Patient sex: F
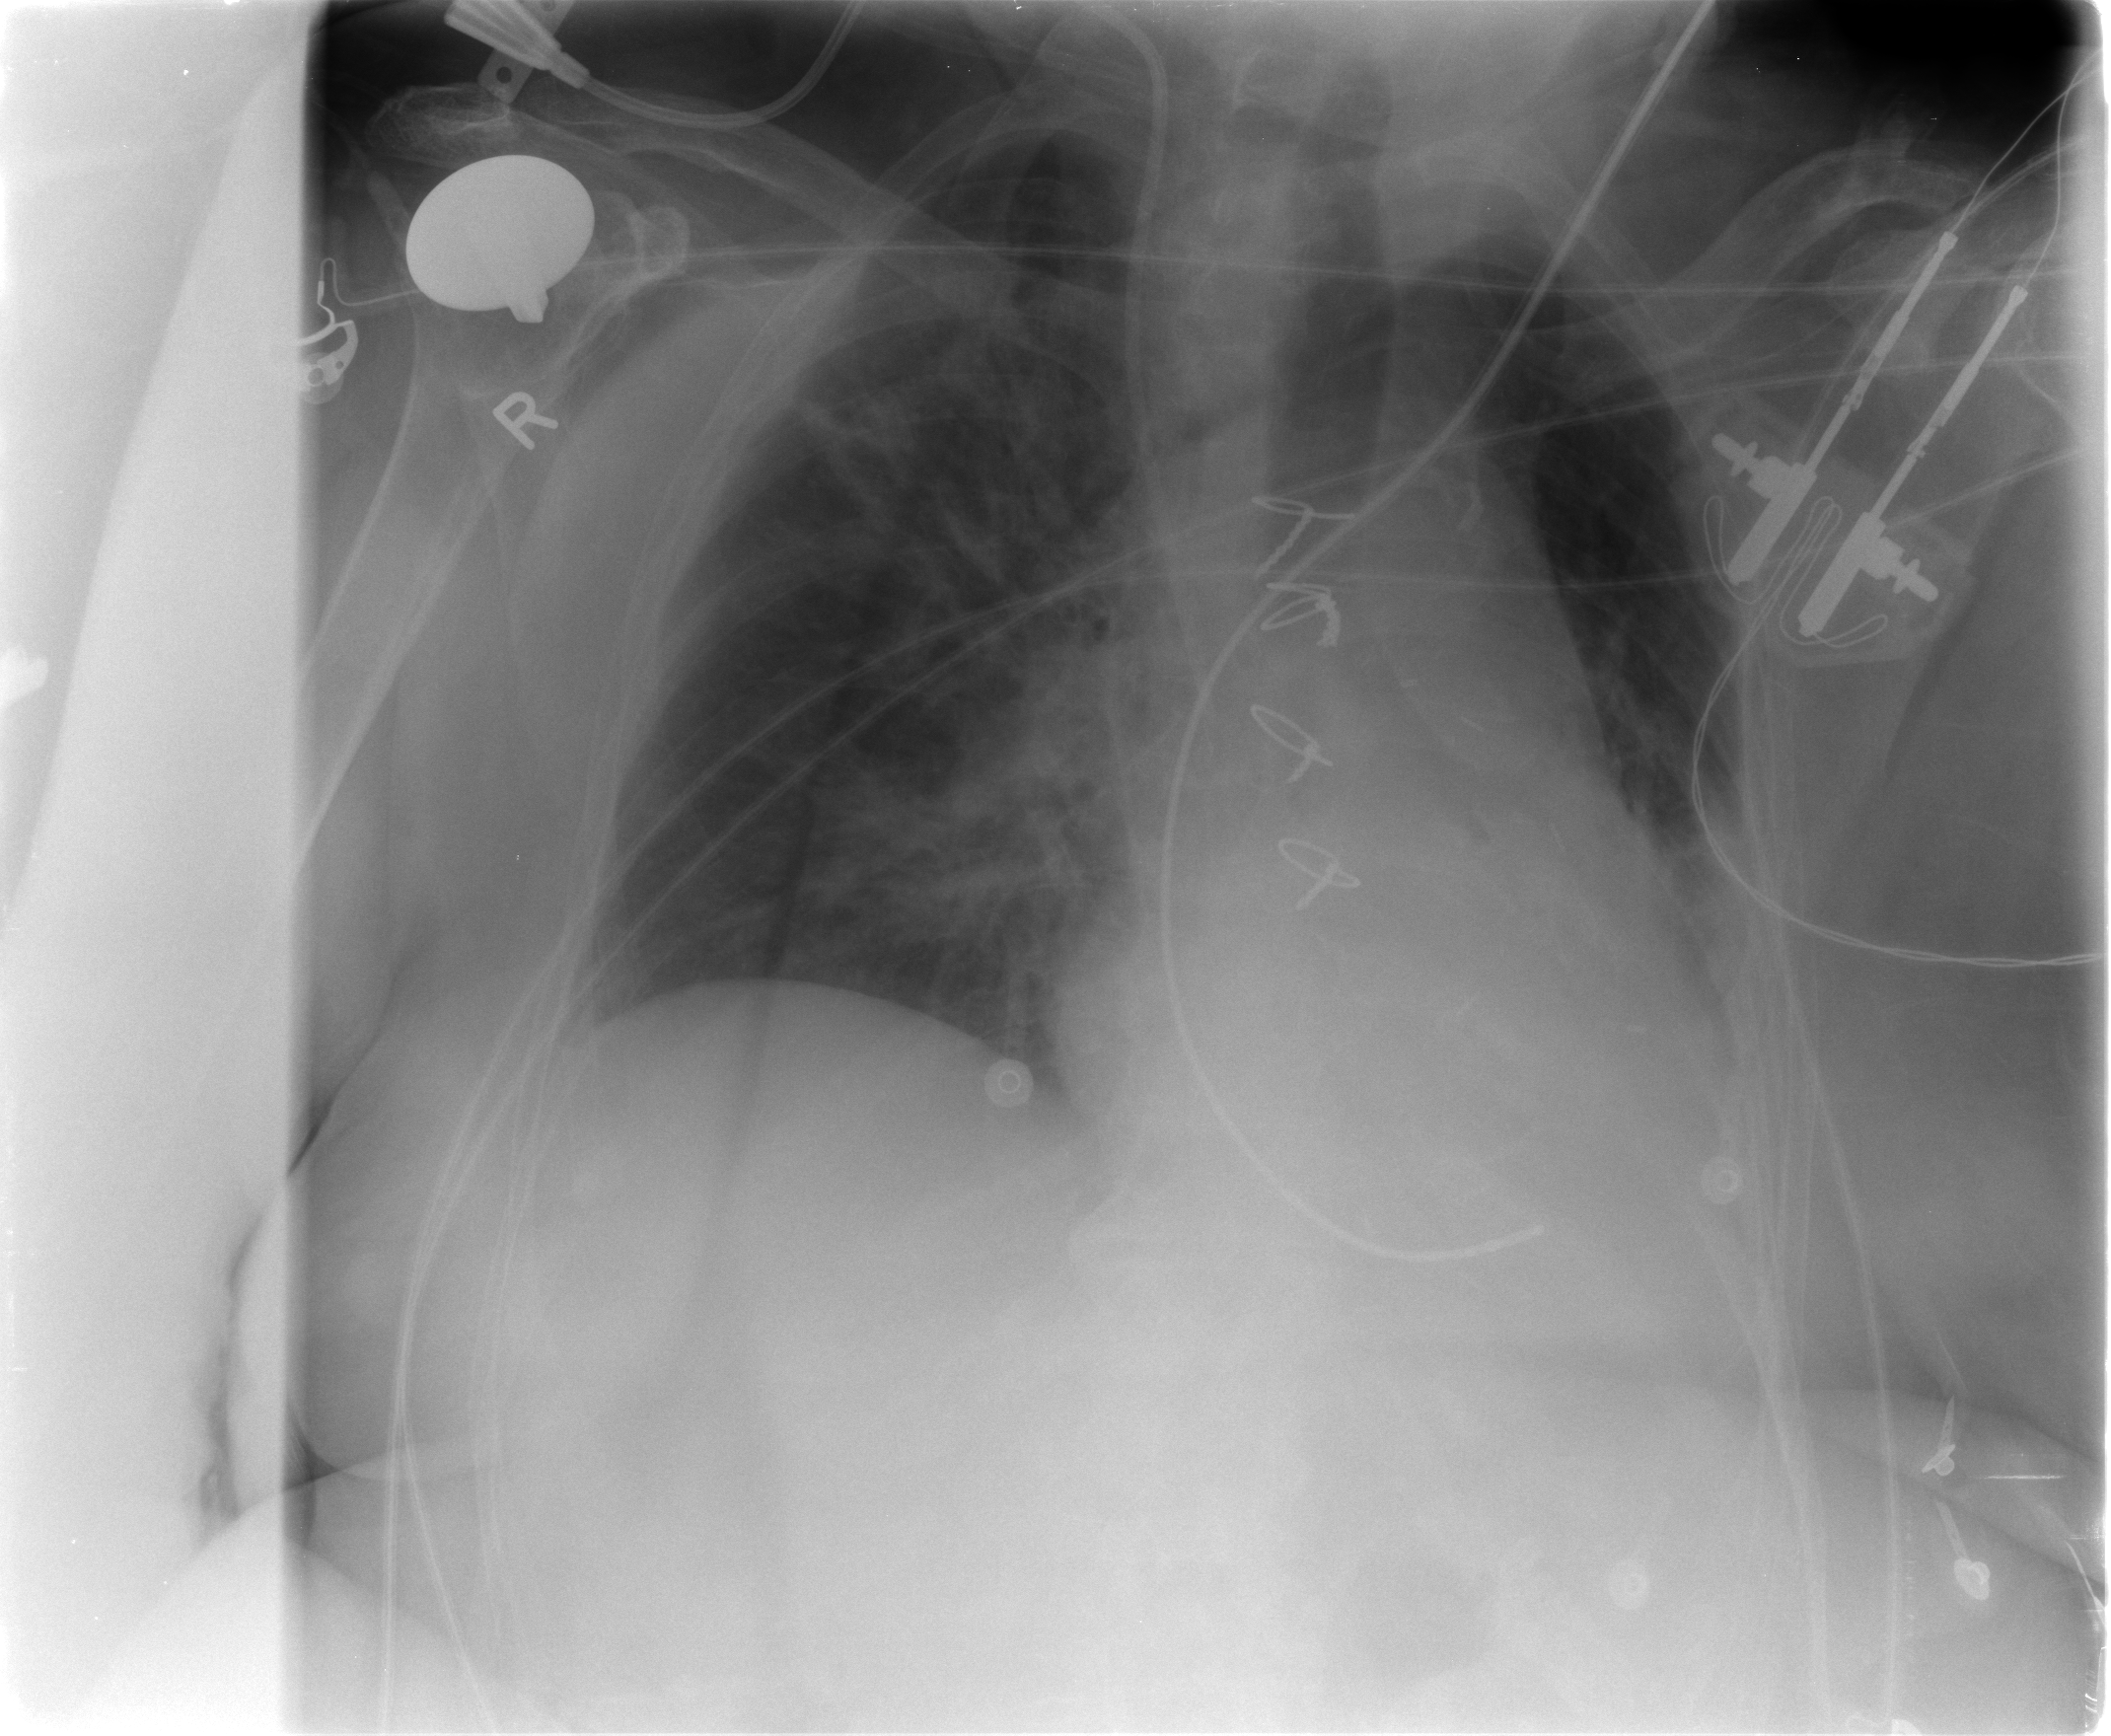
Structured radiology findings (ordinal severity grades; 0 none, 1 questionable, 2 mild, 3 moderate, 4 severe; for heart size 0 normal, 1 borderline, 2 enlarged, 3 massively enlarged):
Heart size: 2
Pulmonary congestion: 2
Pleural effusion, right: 0
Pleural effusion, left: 1
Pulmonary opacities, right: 0
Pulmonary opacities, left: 0
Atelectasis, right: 0
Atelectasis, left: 0